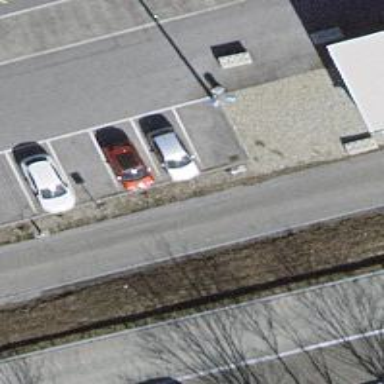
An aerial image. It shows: Parking aisle designated as service road.